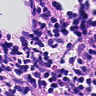
Metastatic tissue present: no